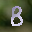
Label: 8